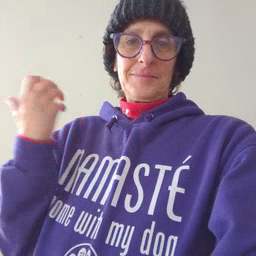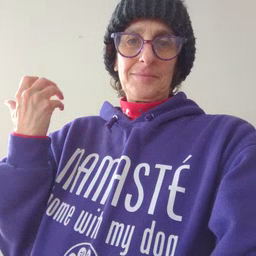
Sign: mad